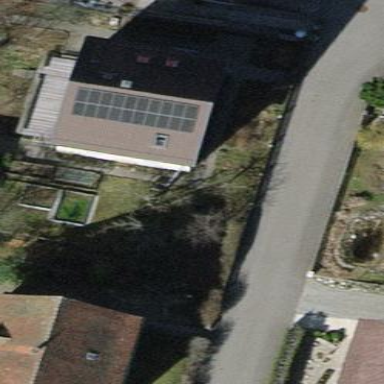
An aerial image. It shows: Detached building.